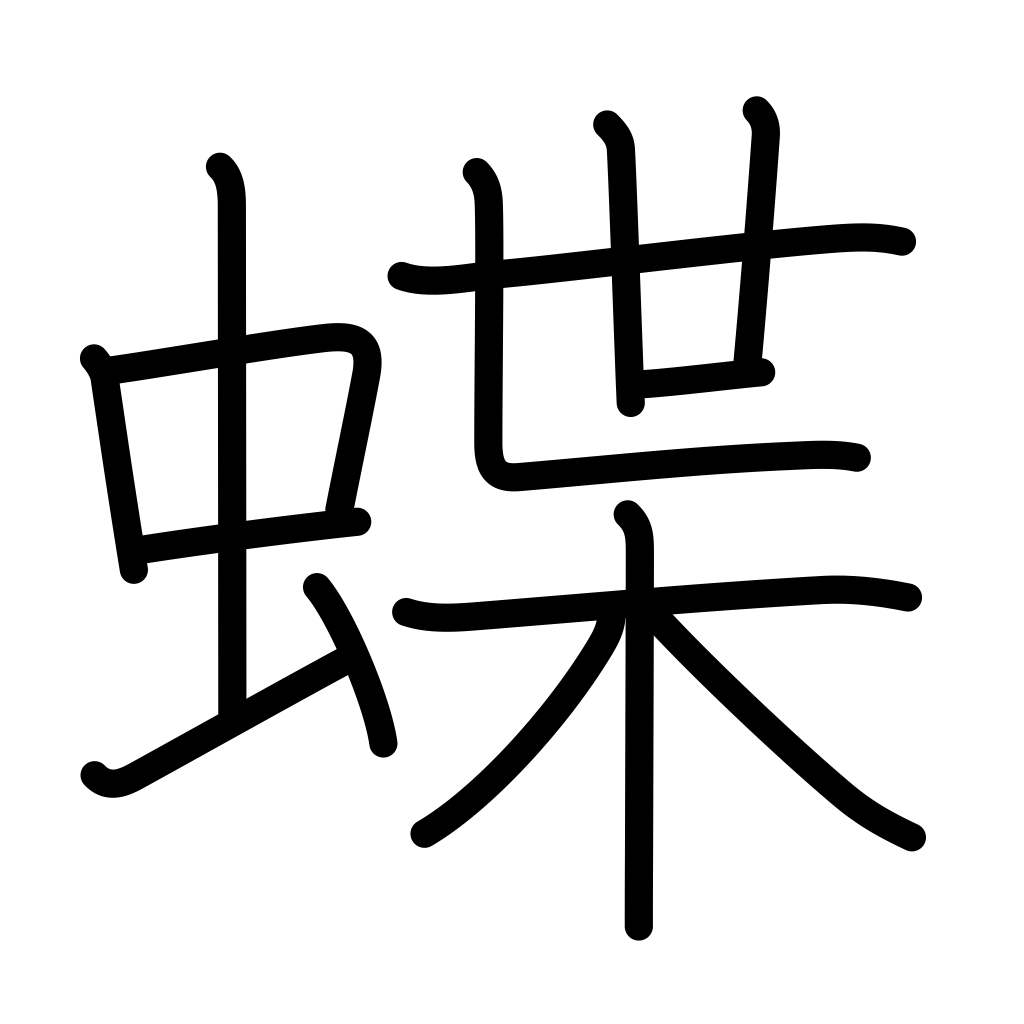
Meaning: butterfly